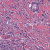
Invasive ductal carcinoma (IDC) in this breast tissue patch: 1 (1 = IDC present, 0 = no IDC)